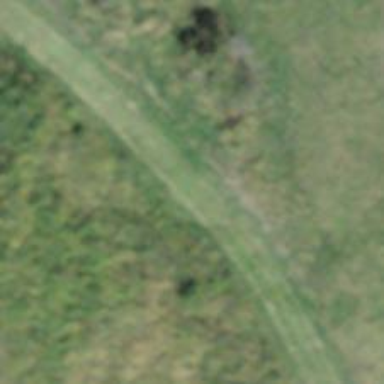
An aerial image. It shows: Path.